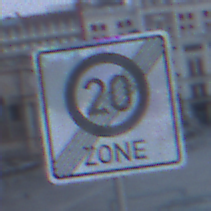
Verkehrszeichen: EndeZone20
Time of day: Dawn
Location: Outdoor (Urban)
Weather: Clear
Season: NotSpecified
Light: Natural